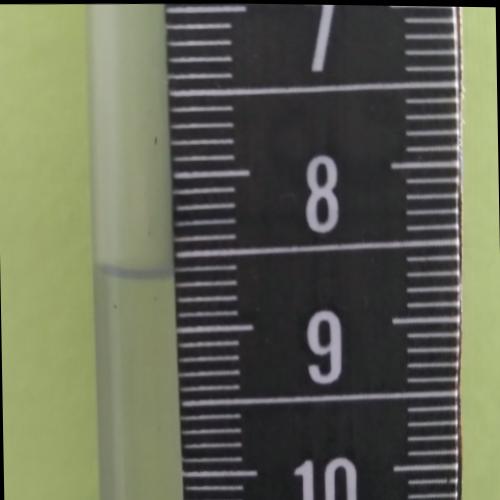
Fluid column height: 8.6 cm